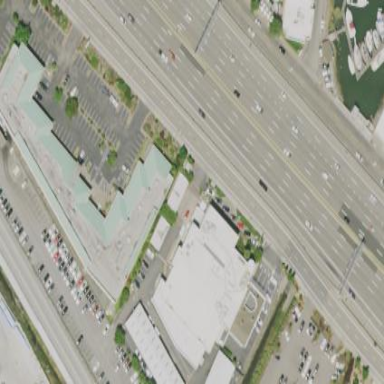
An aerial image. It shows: Commercial building.